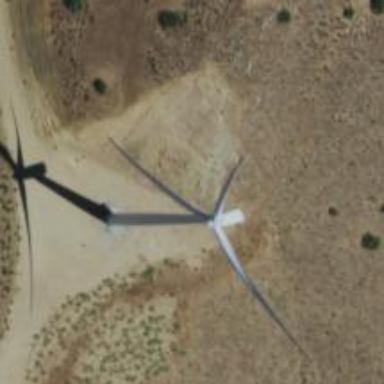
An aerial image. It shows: Wind generator powered by horizontal-axis wind turbine.